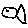
Label: fish